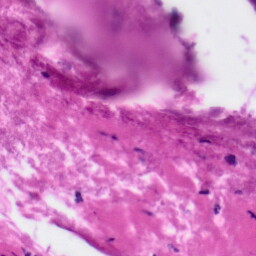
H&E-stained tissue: Tonsil